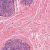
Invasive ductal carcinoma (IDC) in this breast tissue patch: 0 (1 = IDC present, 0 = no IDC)